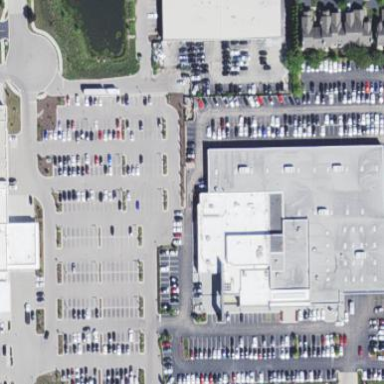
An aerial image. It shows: Retail building with car shop.